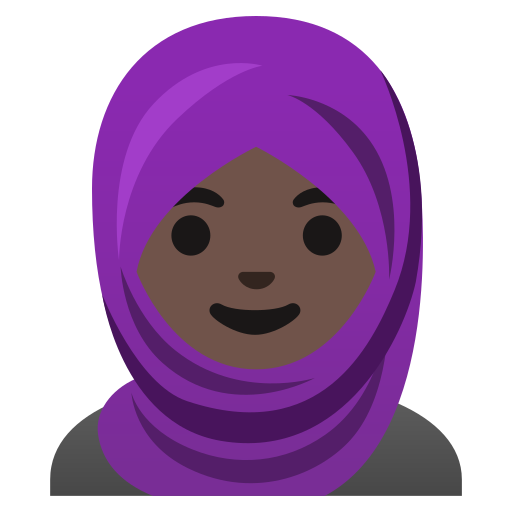
Emoji: 🧕🏿